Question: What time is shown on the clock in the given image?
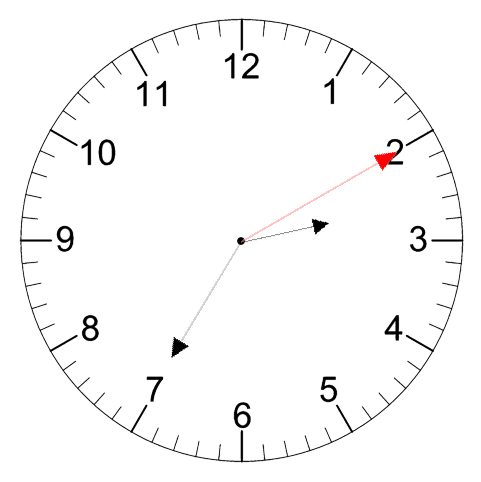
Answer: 02:35:10